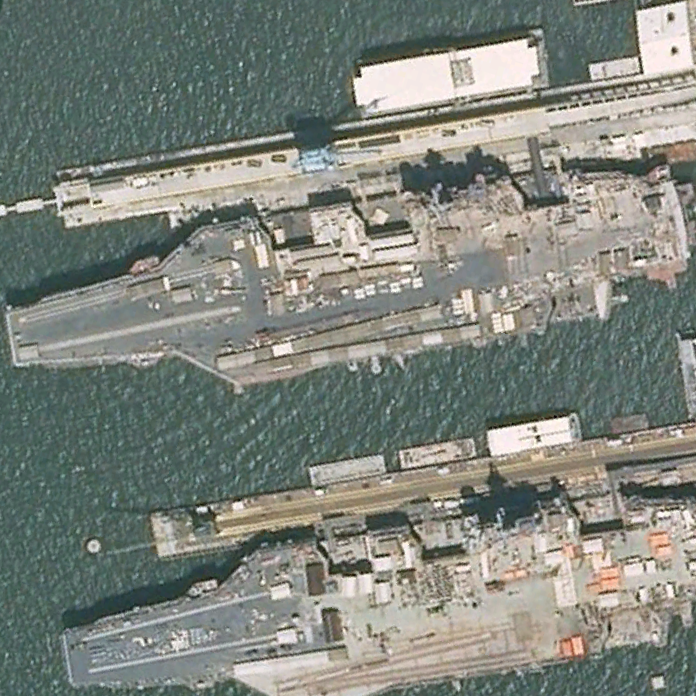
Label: aircraft_carrier